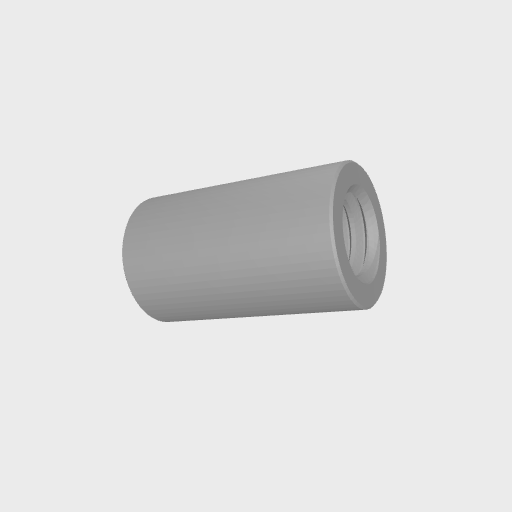
Part: Standoff6OD10